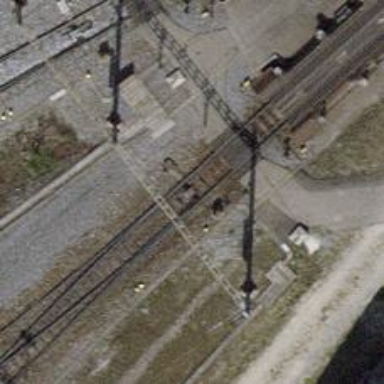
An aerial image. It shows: Railway switch.